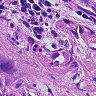
Metastatic tissue present: yes